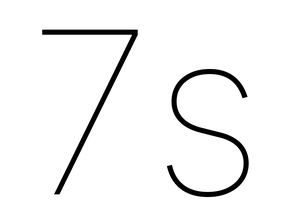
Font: Inter_Thin